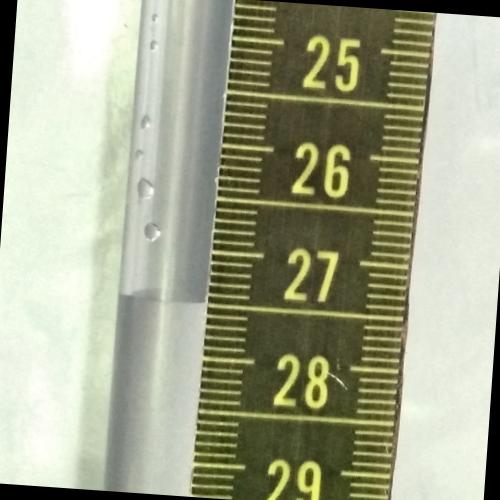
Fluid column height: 27.5 cm